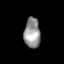
Tissue: prostate
Cell type: B cells
Senescence score: 0.8004
Nuclear area (px): 475
Mean DAPI intensity: 149.977